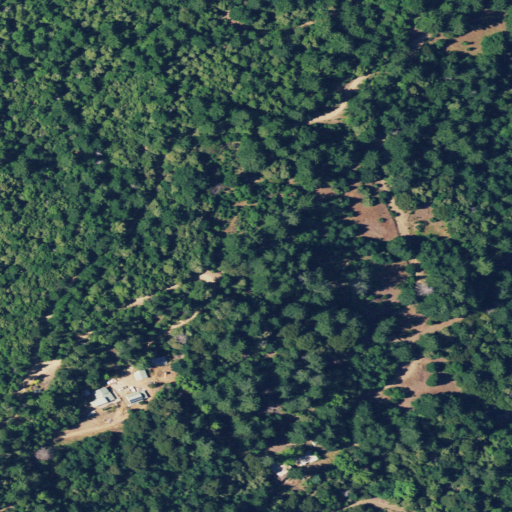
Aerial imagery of ridge(s) in California named Stewart Ridge containing evergreen forest, open development, mixed forest, shrub, deciduous forest, low intensity development, and medium intensity development